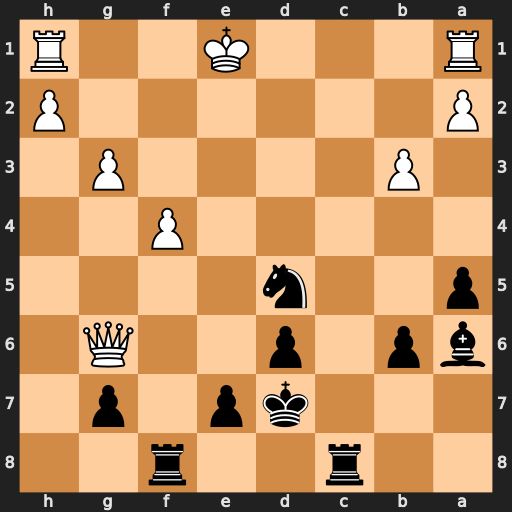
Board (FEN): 2r2r2/3kp1p1/bp1p2Q1/p2n4/5P2/1P4P1/P6P/R3K2R
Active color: b
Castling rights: KQ
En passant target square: -
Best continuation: Rf6 Qg4+ Re6+